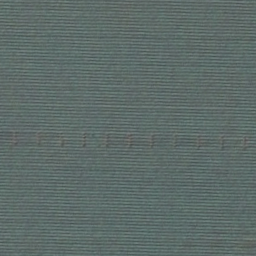
Label: agricultural